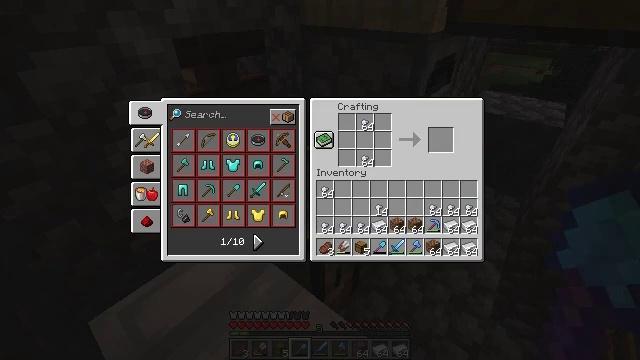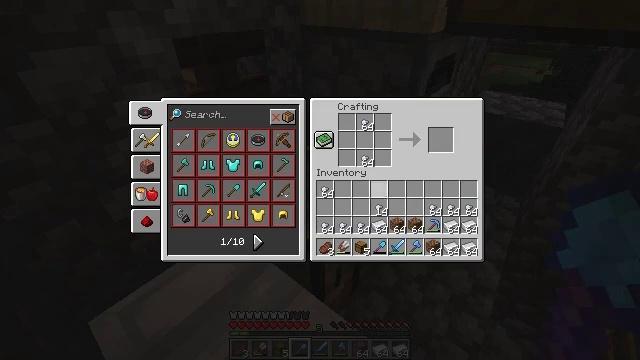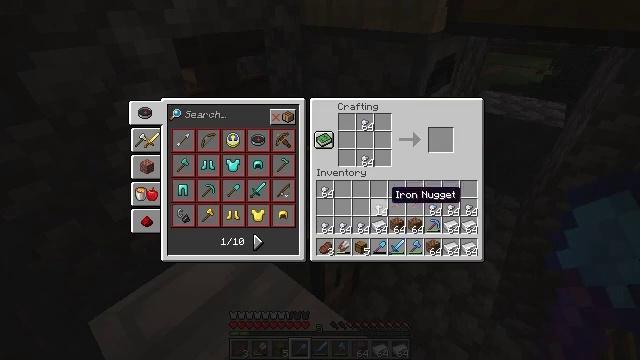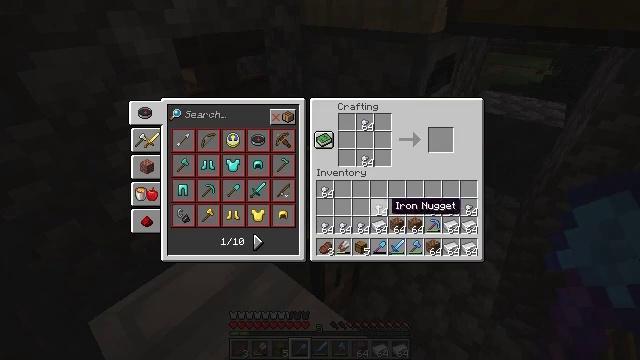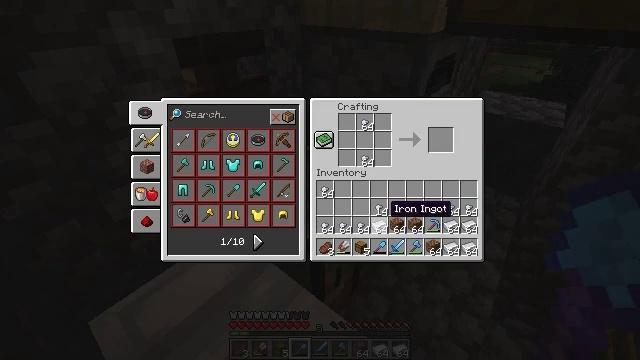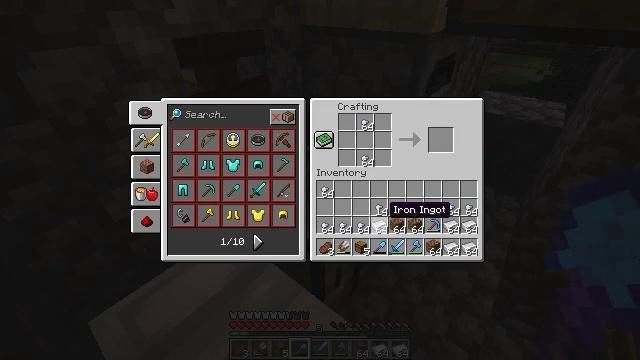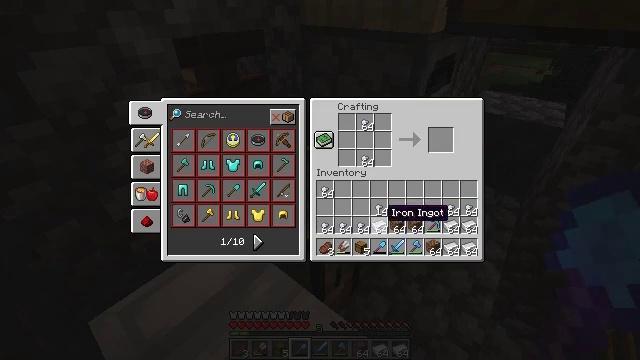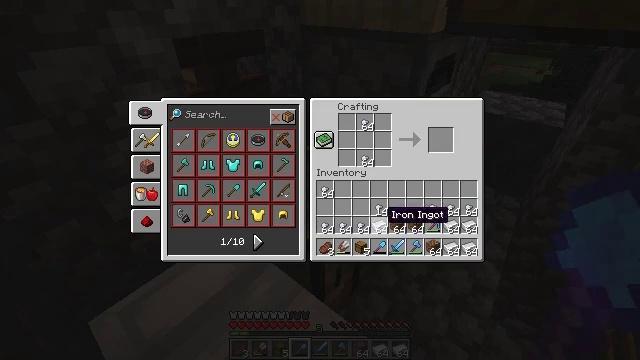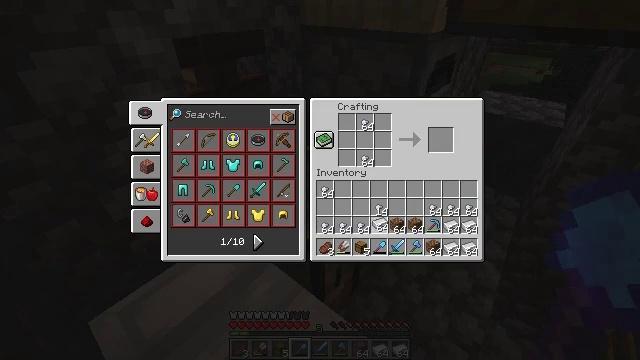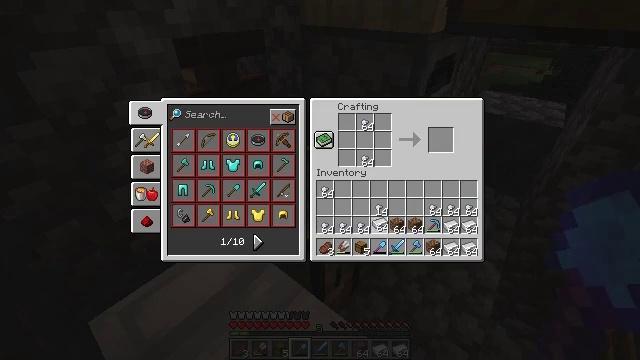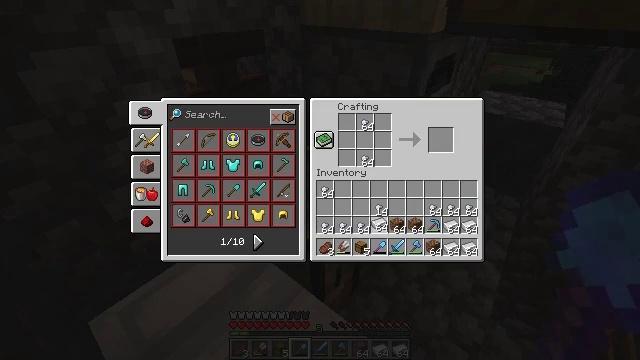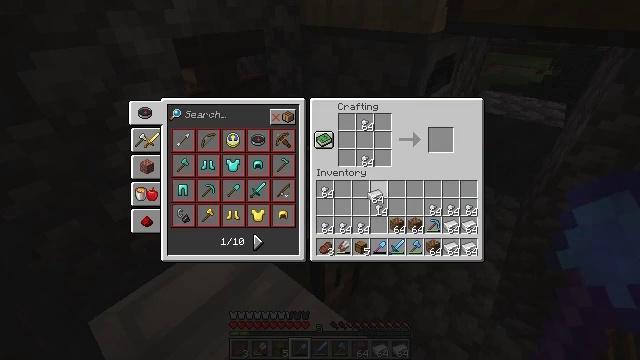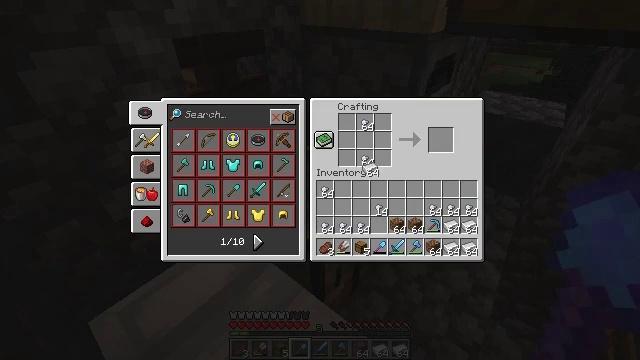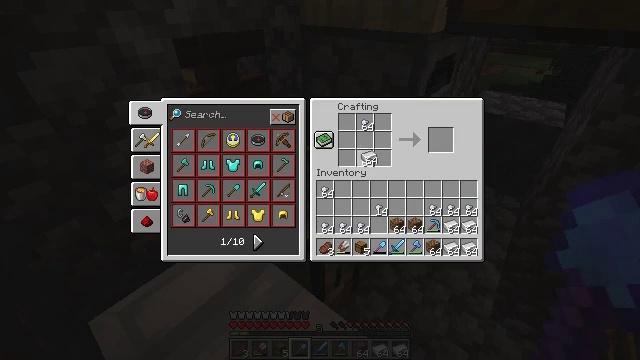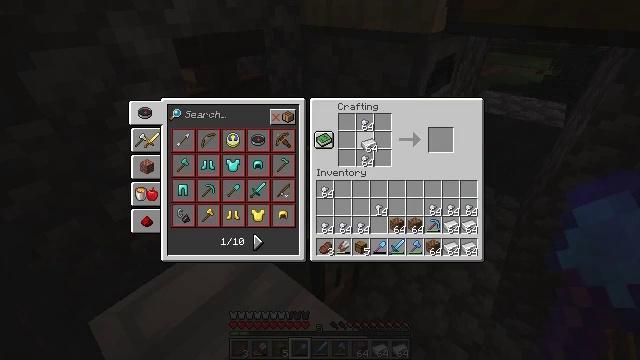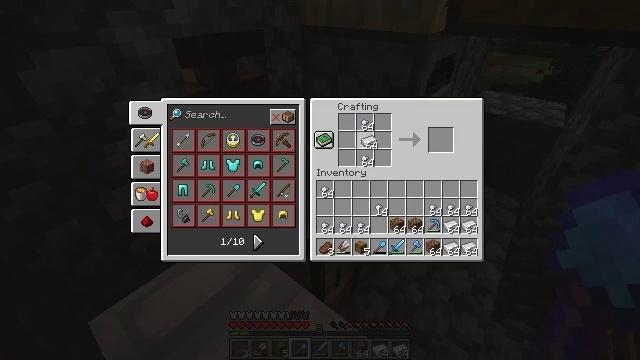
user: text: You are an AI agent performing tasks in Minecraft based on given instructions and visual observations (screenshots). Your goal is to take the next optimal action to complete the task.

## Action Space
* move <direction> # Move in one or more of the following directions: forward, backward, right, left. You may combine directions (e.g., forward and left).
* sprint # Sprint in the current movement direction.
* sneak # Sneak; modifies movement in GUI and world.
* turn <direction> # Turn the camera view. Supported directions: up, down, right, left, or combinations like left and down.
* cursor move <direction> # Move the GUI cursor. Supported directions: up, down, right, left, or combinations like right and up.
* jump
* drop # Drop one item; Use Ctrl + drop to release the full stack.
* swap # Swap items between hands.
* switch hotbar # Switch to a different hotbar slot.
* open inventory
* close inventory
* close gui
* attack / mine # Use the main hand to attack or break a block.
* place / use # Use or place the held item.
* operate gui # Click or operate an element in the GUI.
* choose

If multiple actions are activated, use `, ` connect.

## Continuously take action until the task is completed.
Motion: motion action
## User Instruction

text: Use iron nuggets and an iron ingot to craft a chain.
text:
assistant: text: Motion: cursor move right and down
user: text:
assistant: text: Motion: cursor move down
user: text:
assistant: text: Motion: cursor move down
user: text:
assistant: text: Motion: no_op
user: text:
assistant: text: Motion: no_op
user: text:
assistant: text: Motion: no_op
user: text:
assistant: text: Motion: no_op
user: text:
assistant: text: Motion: operate gui
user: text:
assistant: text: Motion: operate gui
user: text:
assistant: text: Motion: operate gui
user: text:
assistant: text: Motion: cursor move up
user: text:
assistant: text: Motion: cursor move up
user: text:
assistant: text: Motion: cursor move up
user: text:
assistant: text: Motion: cursor move up
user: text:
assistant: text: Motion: no_op
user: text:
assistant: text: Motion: no_op
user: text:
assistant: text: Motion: no_op
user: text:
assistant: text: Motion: operate gui
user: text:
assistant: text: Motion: operate gui
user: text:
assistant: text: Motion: operate gui
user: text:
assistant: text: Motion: operate gui
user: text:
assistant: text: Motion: no_op
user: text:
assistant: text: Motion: no_op
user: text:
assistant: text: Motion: cursor move right
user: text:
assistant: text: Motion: cursor move right
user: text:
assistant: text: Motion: cursor move right
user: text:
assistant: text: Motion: cursor move right
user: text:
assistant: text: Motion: no_op
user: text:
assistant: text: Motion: sneak
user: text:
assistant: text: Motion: sneak